Field crop: tomato
Growth stage: 1
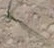
Species: cyperus